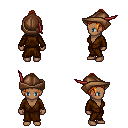
a pixel art fantasy rpg character, female body template, human, dark skin, brown robe, red pants, light blonde short topknot hairstyle, leather cap, four views (front, back, left, right), 2x2 character sprite sheet, small pixel art, hard edges, no anti-aliasing